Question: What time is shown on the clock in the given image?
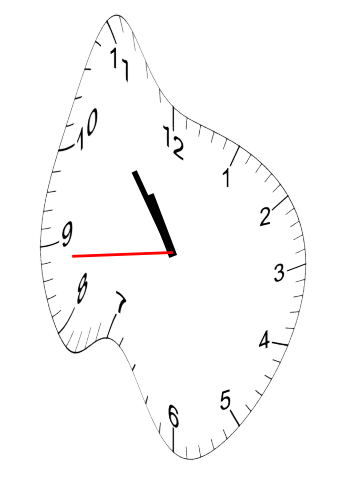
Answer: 10:53:44